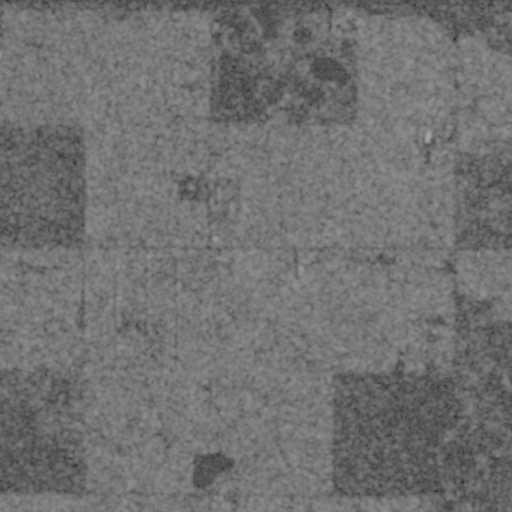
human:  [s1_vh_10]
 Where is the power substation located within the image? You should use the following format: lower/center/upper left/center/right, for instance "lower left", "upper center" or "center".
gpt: The power substation is located in the center left of the image.
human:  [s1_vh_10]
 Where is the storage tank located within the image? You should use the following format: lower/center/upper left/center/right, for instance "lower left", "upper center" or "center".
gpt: The storage tank is located in the center of the image.
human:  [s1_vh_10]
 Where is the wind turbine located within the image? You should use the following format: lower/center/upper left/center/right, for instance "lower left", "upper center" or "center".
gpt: The wind turbine is located in the upper center of the image.
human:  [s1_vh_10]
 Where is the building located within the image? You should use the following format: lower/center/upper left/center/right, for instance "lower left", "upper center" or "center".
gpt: The building is located in the lower center of the image.
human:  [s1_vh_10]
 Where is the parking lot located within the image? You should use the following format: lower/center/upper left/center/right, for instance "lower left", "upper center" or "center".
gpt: There is no parking lot in the image.

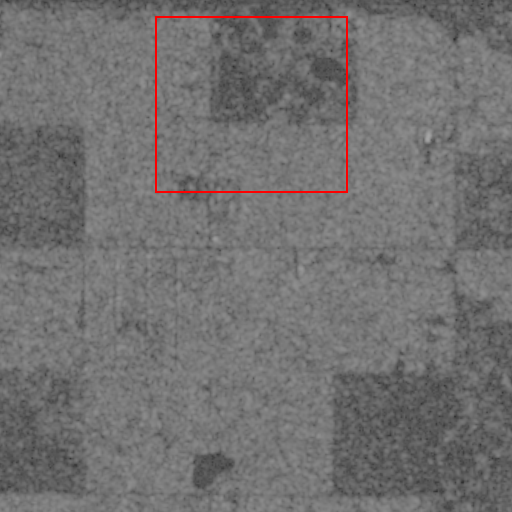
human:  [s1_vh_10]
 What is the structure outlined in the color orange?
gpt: There is no orange outline.
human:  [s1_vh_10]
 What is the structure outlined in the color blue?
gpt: There is no structure outlined in blue.